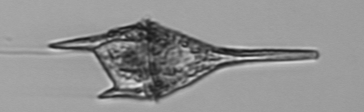
Label: Tripos_lineatus